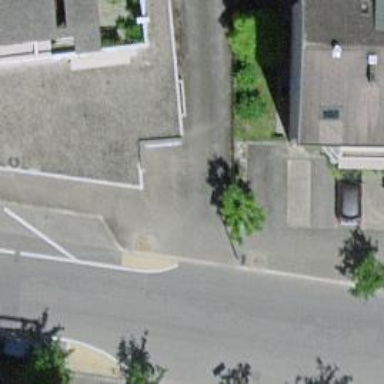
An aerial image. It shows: Broadleaved tree along the street.